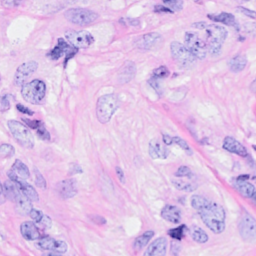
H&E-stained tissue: Breast